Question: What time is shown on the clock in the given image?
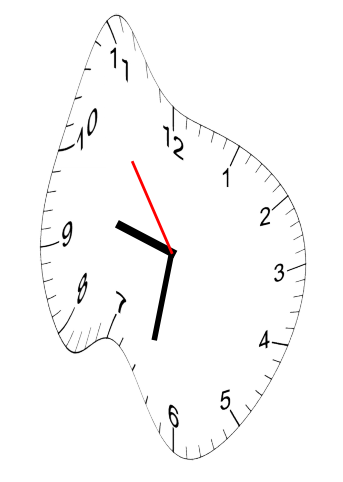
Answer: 09:31:54